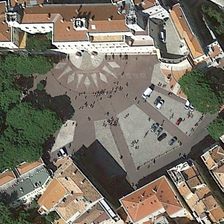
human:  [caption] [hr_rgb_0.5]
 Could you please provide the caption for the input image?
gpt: some buildings and several green trees are around a square with some people .

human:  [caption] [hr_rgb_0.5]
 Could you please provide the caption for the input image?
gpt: some buildings and several green trees are around a square with some people .

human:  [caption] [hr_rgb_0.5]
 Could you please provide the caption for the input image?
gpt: some buildings and several green trees are around a square with some people .

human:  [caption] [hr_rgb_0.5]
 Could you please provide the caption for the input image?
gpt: some buildings and several green trees are around a square with some people .

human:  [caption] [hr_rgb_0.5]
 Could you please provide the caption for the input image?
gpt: some buildings and several green trees are around a square with some people .